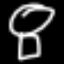
Label: mushroom